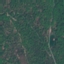
Land use / land cover: Forest